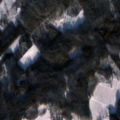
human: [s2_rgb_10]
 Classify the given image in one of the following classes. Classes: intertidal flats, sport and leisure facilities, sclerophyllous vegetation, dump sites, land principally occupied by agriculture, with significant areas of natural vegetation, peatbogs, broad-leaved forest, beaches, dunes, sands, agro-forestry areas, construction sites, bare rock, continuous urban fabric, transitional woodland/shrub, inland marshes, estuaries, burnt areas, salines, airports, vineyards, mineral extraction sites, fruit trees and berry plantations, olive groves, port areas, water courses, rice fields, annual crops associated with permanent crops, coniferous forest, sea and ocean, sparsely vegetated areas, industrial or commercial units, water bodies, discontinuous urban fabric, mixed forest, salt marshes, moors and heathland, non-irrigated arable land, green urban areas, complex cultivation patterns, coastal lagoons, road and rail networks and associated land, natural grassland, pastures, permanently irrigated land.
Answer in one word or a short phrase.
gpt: land principally occupied by agriculture, with significant areas of natural vegetation, coniferous forest